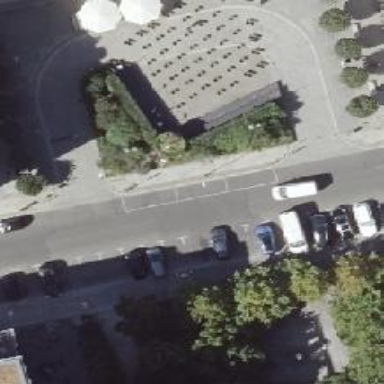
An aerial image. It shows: Cafe.